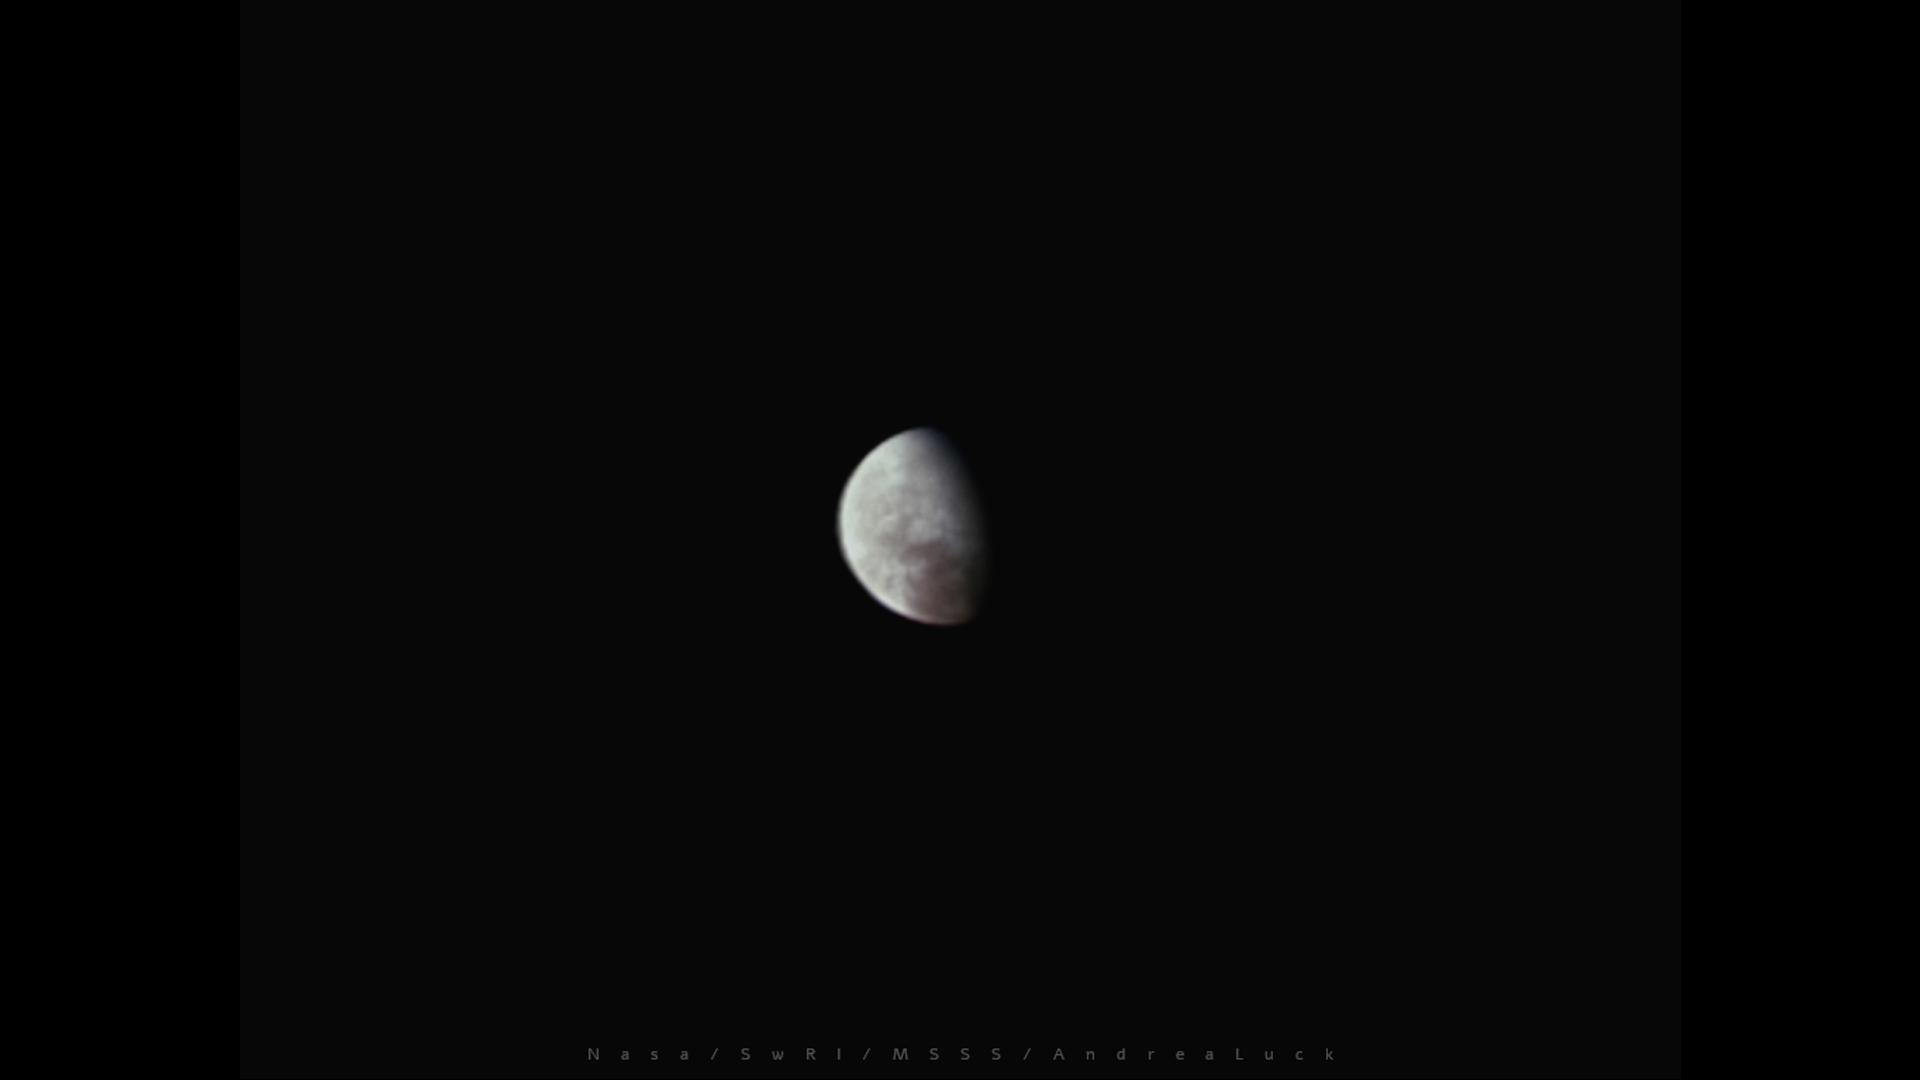
Europa Coming Closer Juno, Jupiter